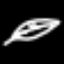
Label: leaf